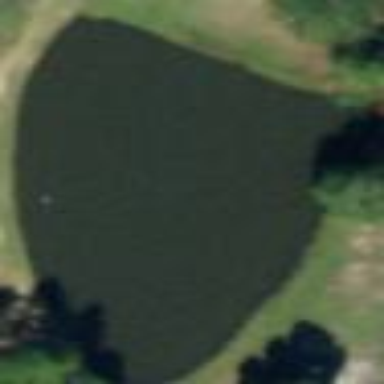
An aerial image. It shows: Peaceful pond surrounded by nature.